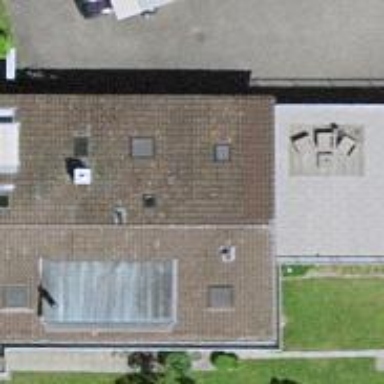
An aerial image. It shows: Residential building.